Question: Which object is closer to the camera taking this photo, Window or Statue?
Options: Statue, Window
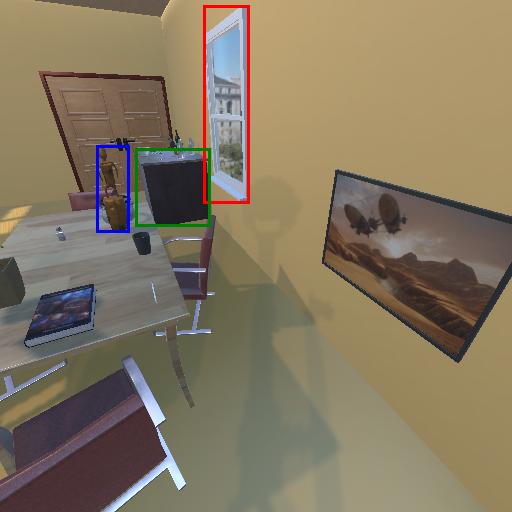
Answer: Statue